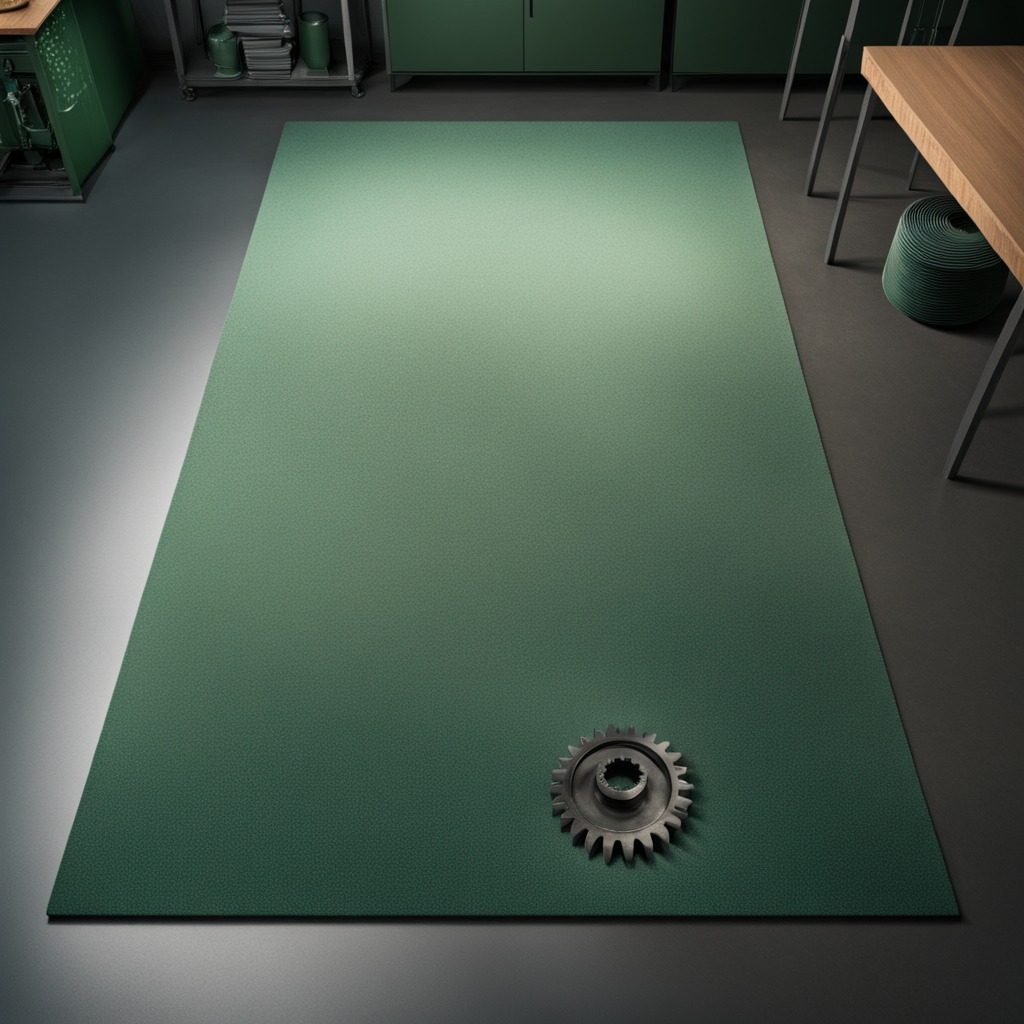
A steel gear with teeth is lying on the clean granite tabletop.